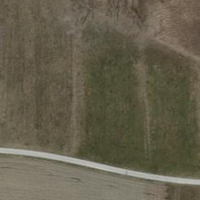
EUNIS habitat code: 52
Species observed at this site:
Picus viridis
Sitta europaea